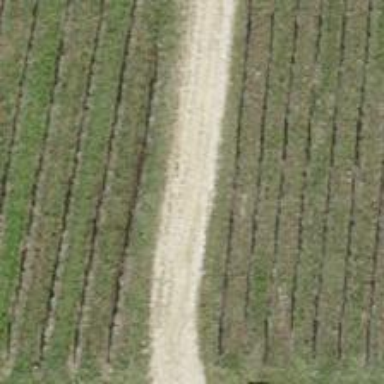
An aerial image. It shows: Grass track road with grade3 tracktype.